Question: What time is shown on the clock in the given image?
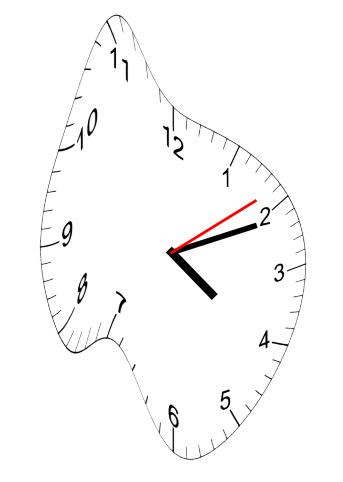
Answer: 04:11:09